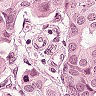
Metastatic tissue present: yes